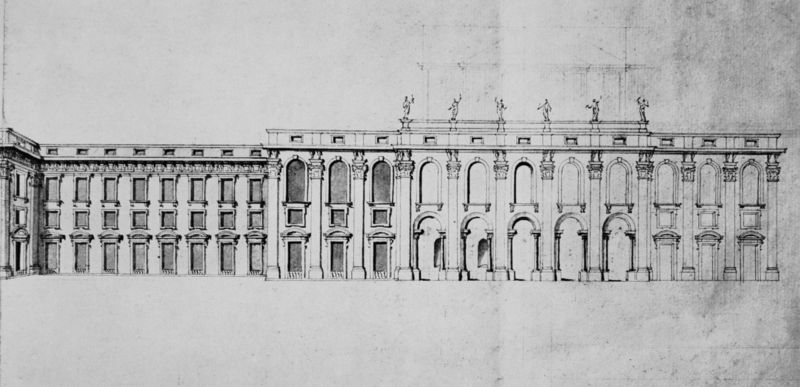
Titel: Schleißheim, Planungsphase B - Aufriß des Corps de Logis, östl. Gartenfront mit skizziertem "Ersatzturm" über der Flügelmitte
Künstler: Enrico Zuccalli
Standort: München
Institution: Bayerisches Hauptstaatsarchiv, Plansammlung
Schlagwörter: flügel, weiß, menschen, ausschnitt, fenster, frankreich, grau, hell, pfeiler, schwarz, skizze, säulen, tür, zeichnung, dach, gebäude, haus, schloss, architektur, barock, sockel, brüstung, front, renaissance, skulptur, statue, ecke, ansicht, bogen, fassade, italien, türen, giebel, graphik, platz, pilaster, figuren, rundbogen, durchgang, tor, anbau, bögen, tusche, arkade, innenhof, kolonnade, dreistöckig, münchen, palast, palazzo, schwarz-weiß, stich, gross, reihe, bleistift, entwurf, kopie, unvollendet, arkaden, kapitelle, kapitell, fries, tore, sims, gesims, skulpturen, plastiken, portale, risalit, statuen, dienste, wandaufriss, residenz, mezzanin, simse, antik, rundbögen, fresken, konstruktion, plan, horizontal, stockwerke, bau, römisch, bauwerk, aufriss, architekturzeichnung, mittelrisalit, mittelbau, attika, rundbogenfenster, torbögen, segmentgiebel, bauskizze, kolonade, fensterreichen, first, bogenfenster, zweistockig, nebengebäude, haupthaus, attikafiguren, baukunst, schlossanlagen, hauss, bauplastiken, angedeutet, zeinung, skuplturen, archtiktur, aintik, attiksa, eigang, fluegelanlage, fenstet